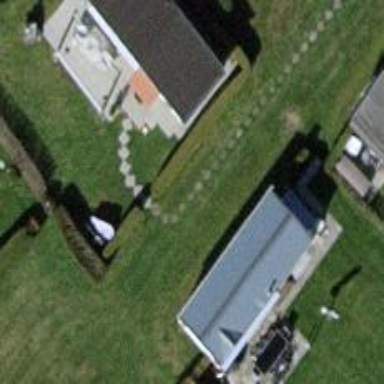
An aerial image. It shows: Static caravan.